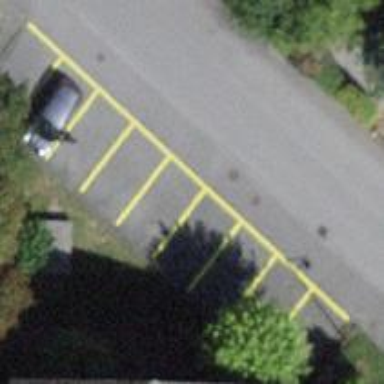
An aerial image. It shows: Parking area with surface.